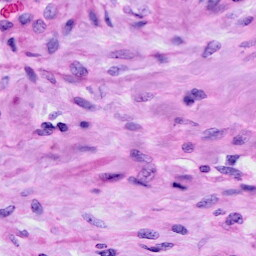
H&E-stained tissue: Cervix